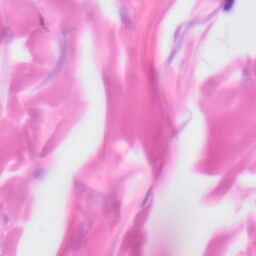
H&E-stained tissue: Skin